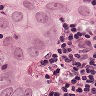
Metastatic tissue present: yes